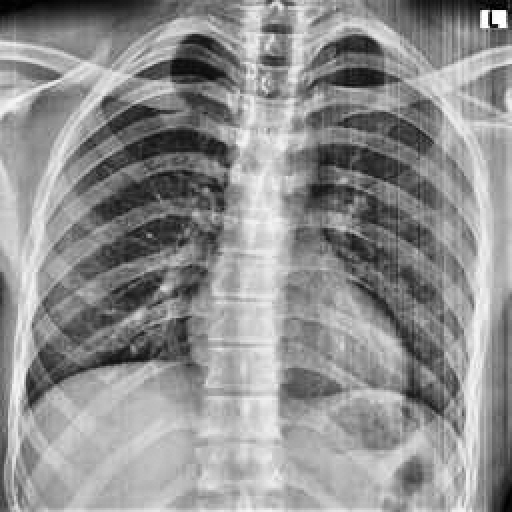
Finding: NORMAL